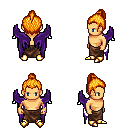
a pixel art fantasy rpg character, male body template, human, tanned skin, purple wings, robe skirt, light blonde short topknot hairstyle, gold boots, four views (front, back, left, right), 2x2 character sprite sheet, small pixel art, hard edges, no anti-aliasing